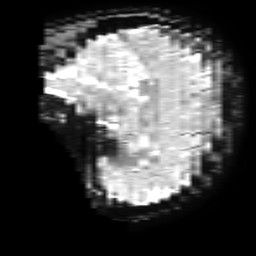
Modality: T2starw
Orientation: sagittal
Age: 28
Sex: female
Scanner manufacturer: ge
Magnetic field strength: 3 T
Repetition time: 0.65 s
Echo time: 0.02 s